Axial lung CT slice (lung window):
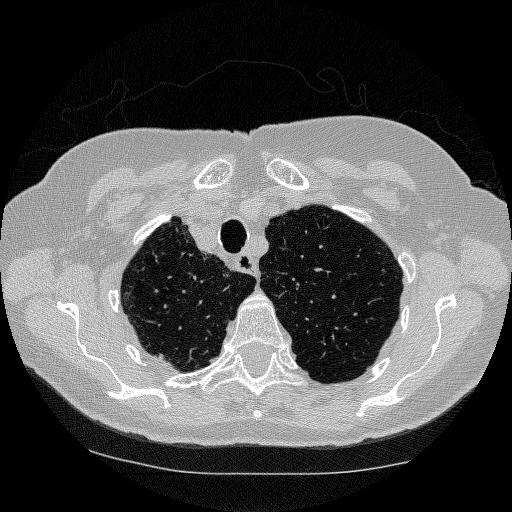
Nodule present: no